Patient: sex M, age 48
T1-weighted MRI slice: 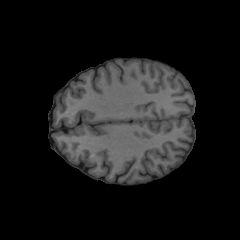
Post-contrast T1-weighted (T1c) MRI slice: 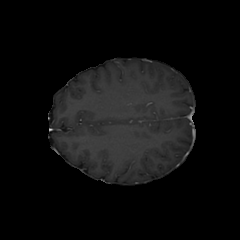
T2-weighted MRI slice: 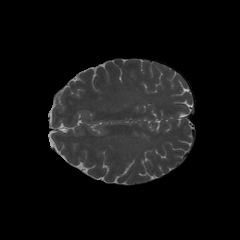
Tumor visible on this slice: no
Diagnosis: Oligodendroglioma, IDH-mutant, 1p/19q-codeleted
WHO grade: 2